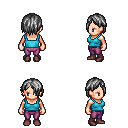
a pixel art fantasy rpg character, female body template, human, light skin, teal pirate shirt, magenta pants, gray bangs hairstyle, maroon shoes, four views (front, back, left, right), 2x2 character sprite sheet, small pixel art, hard edges, no anti-aliasing